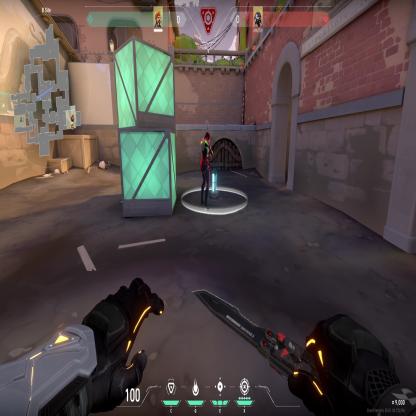
Label: planted spike ; enemy